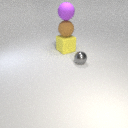
large yellow rubber cube below large brown rubber sphere